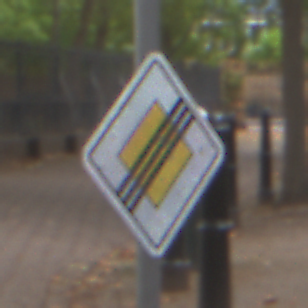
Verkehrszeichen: EndeVorfahrtsstrasse
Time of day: MorningAfternoon
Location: Outdoor (Urban)
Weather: Overcast
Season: NotSpecified
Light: Natural